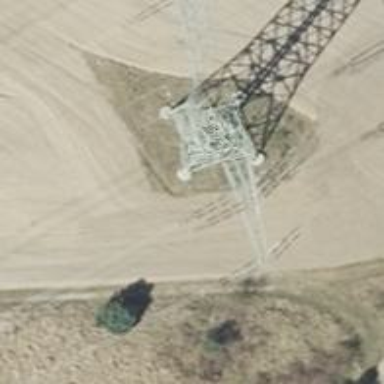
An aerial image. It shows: Power tower.